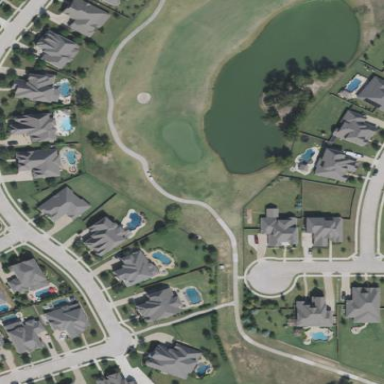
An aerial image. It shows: Water hazard in golf course. The hazard is natural water feature.